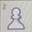
Piece: wP